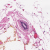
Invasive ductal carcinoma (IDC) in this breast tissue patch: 0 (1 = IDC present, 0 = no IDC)